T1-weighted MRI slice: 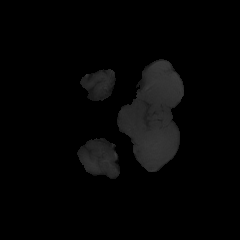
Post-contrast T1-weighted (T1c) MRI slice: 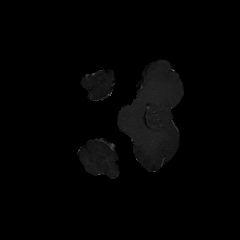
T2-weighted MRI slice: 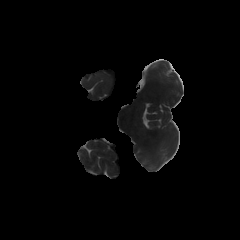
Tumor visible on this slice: no